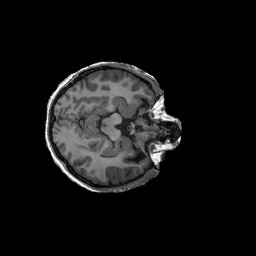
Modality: T1w
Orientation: axial
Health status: ill
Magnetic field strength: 3 T